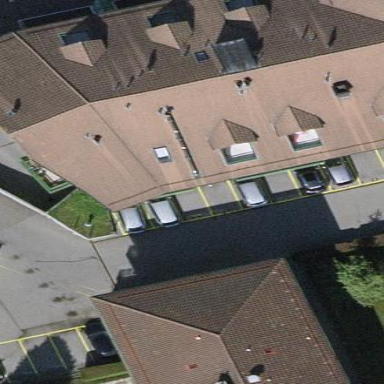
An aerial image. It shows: Asphalt street-side parking area.